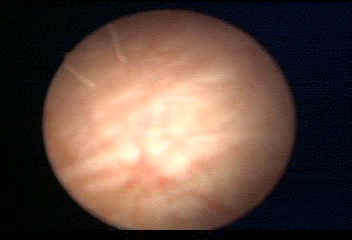
Modality: WLC
Class: Normal mucosa
Bladder cancer association: No